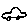
Label: car